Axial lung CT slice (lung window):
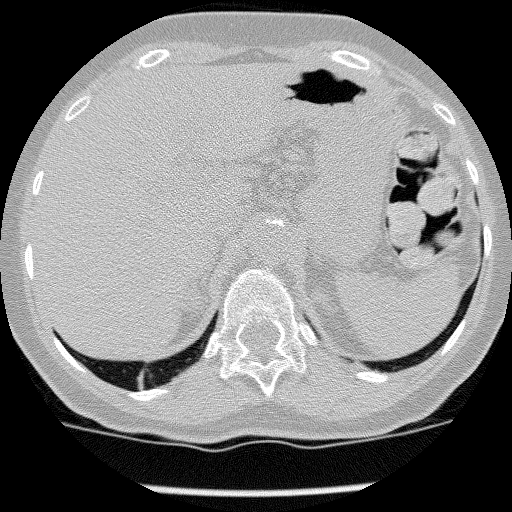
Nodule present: no